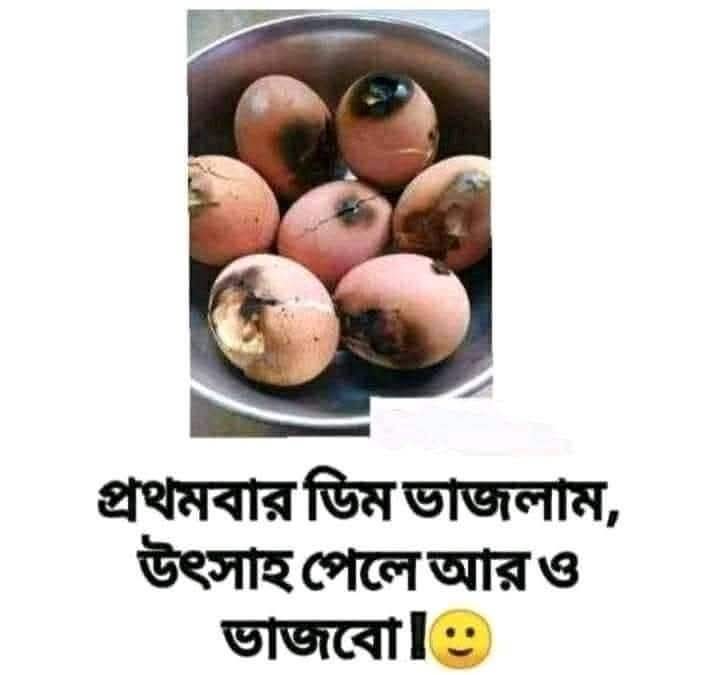
Text: প্রথমবার ডিম ভাজলাম, উৎসাহ পেলে আর ও ভাজবো।
Label: Non Hate